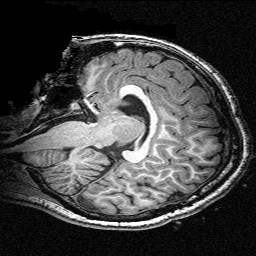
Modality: T1w
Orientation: sagittal
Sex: female
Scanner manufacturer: siemens
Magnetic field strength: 3 T
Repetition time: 2.3 s
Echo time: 0.00336 s